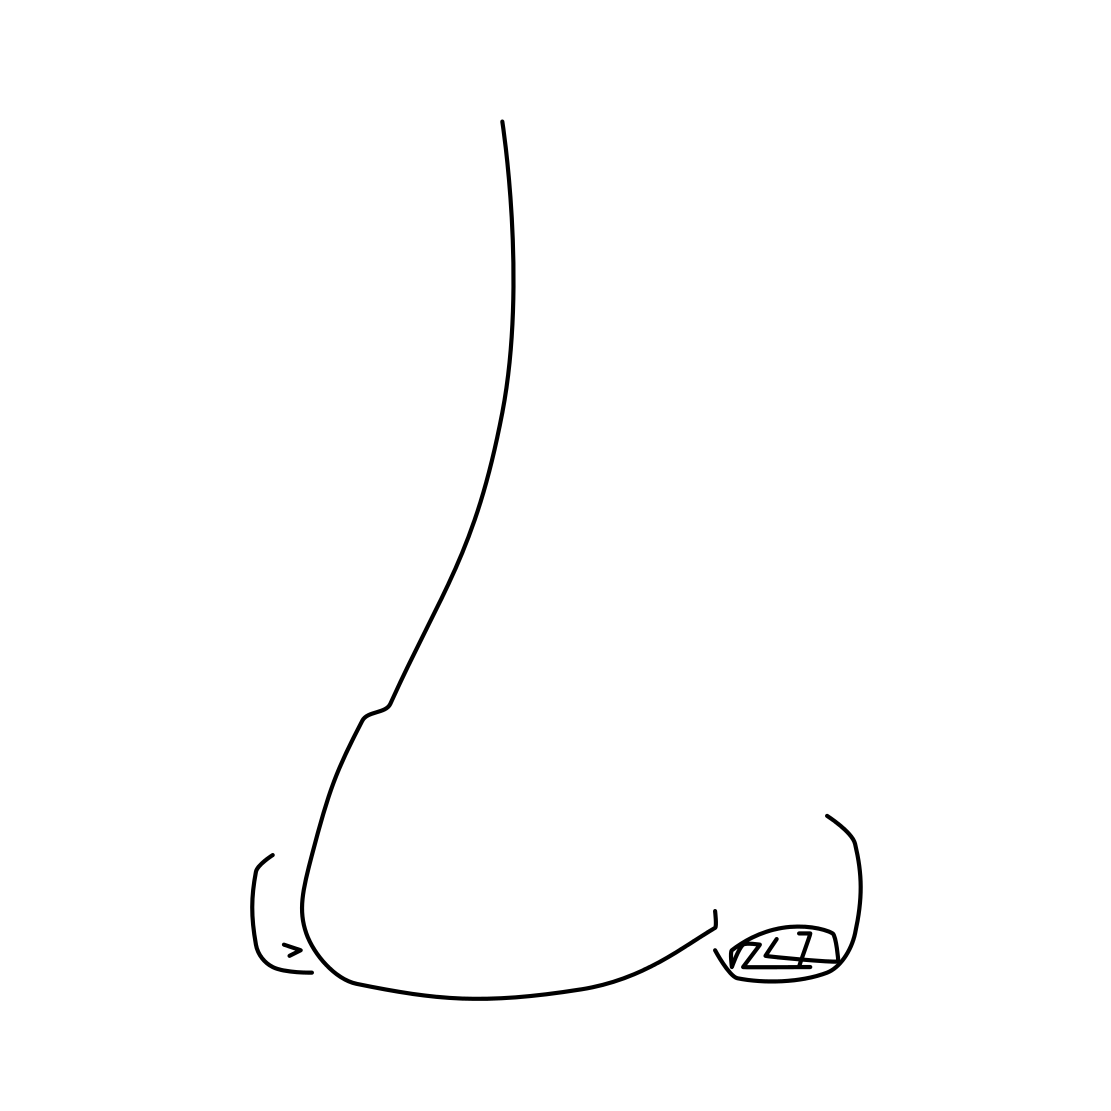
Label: nose